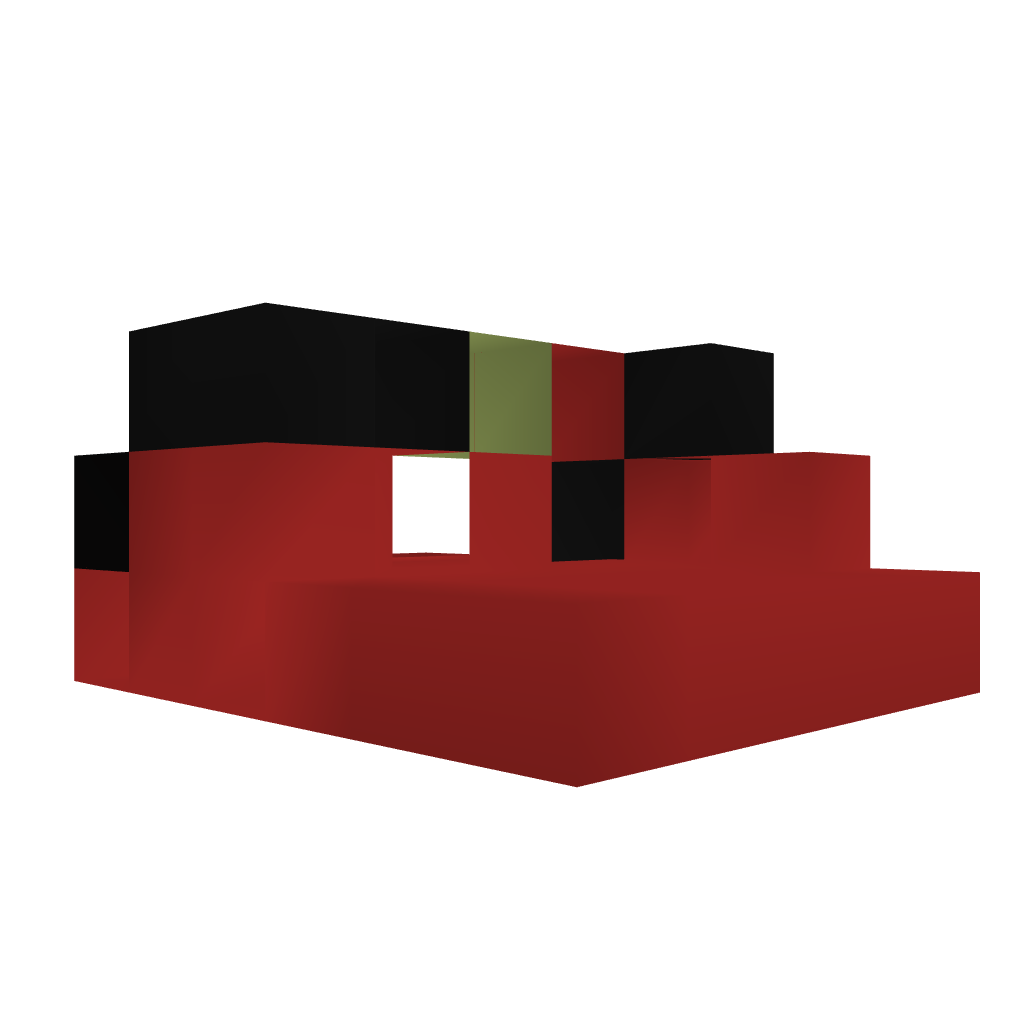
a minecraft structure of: No Daylight Device